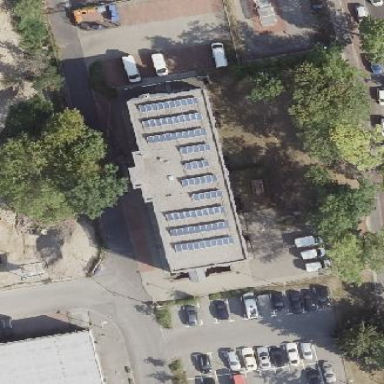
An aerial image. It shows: Commercial building.